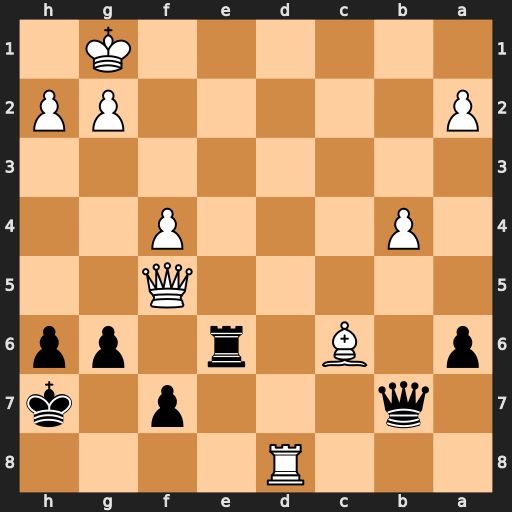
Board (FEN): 3R4/1q3p1k/p1B1r1pp/5Q2/1P3P2/8/P5PP/6K1
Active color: b
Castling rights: -
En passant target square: -
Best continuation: Qb6+ Qc5 Qxd8